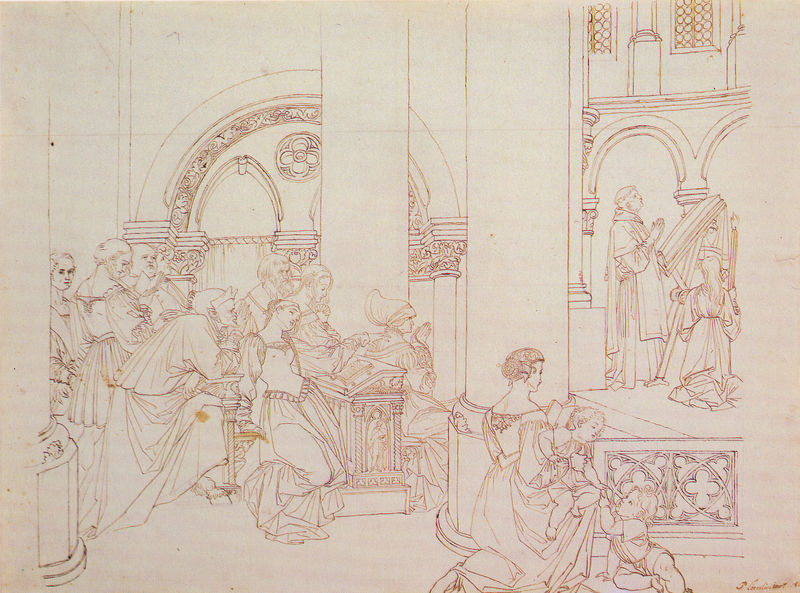
Titel: Gretchen in der Kirche
Künstler: Peter Cornelius
Standort: Berlin
Institution: Alte Nationalgalerie
Schlagwörter: gruppe, mann, weiß, frauen, menschen, mädchen, sitzen, blume, femmes, fenster, frau, hell, hut, kleid, kleider, männer, pfeiler, raum, schwarz, skizze, säule, säulen, zeichnung, dame, rot, beige, gesellschaft, haube, leute, jung, mütze, architektur, bibel, falten, sockel, stein, steine, hände, innenraum, kirche, gewand, interieur, familie, gewänder, kind, gotik, renaissance, zart, kinder, rund, bogen, studie, grafik, baby, bank, sepia, rundbogen, romantik, historienbild, papst, tafel, spielen, homme, deutsch, knie, nazarener, umriss, bögen, gewölbe, buch, balustrade, dom, druck, jungfrau, radierung, stich, knien, konturen, beten, gebet, entwurf, altar, arkaden, bänke, kapitelle, kathedrale, pult, kapitell, karton, chorschranke, kirchenbank, lettner, schranke, pfarrer, gotisch, kanzel, obergaden, rosette, spitzbogen, kniend, mittelalter, rundbögen, andacht, betende, gottesdienst, messe, priester, chor, kapelle, mönch, historismus, predigt, tempel, lesepult, ereignis, anbeten, schreibpult, femme, vorlage, gravure, prière, ohnmacht, rötel, troubadour, mittelalterlich, robe, gebälk, enfants, maßwerk, colonne, vorzeichnung, bébé, enfant, architecture, croquis, colonnes, dessin, vierpass, urteil, gothique, église, betstuhl, reformation, inquisition, cornelius, umrisszeichnung, rose, crayon, encre, illustrationen, preraphaelite, rosace, betbank, cathédrale, abtrennung, heilger, nordalpin, perspective, umzeichnung, rome, disegno, gretchen, religion, frise, kniene, ohnmächtig, säulenbogen, moine, betpult, beardsley, innenruam, kirchbank, neogothiquer, schribpult, säulen architektur, foule, sanguine, 1900, 16. jahrhundert, vitraux, prêtre, vierpässe, schrankenplatte, évanouissement, poster, dessinser, aincein